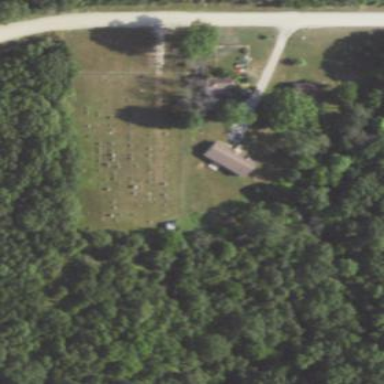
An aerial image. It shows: Cemetery.